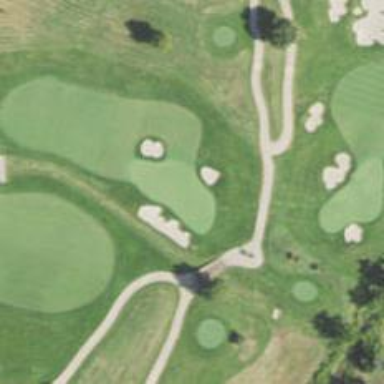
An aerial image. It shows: Golf hole.